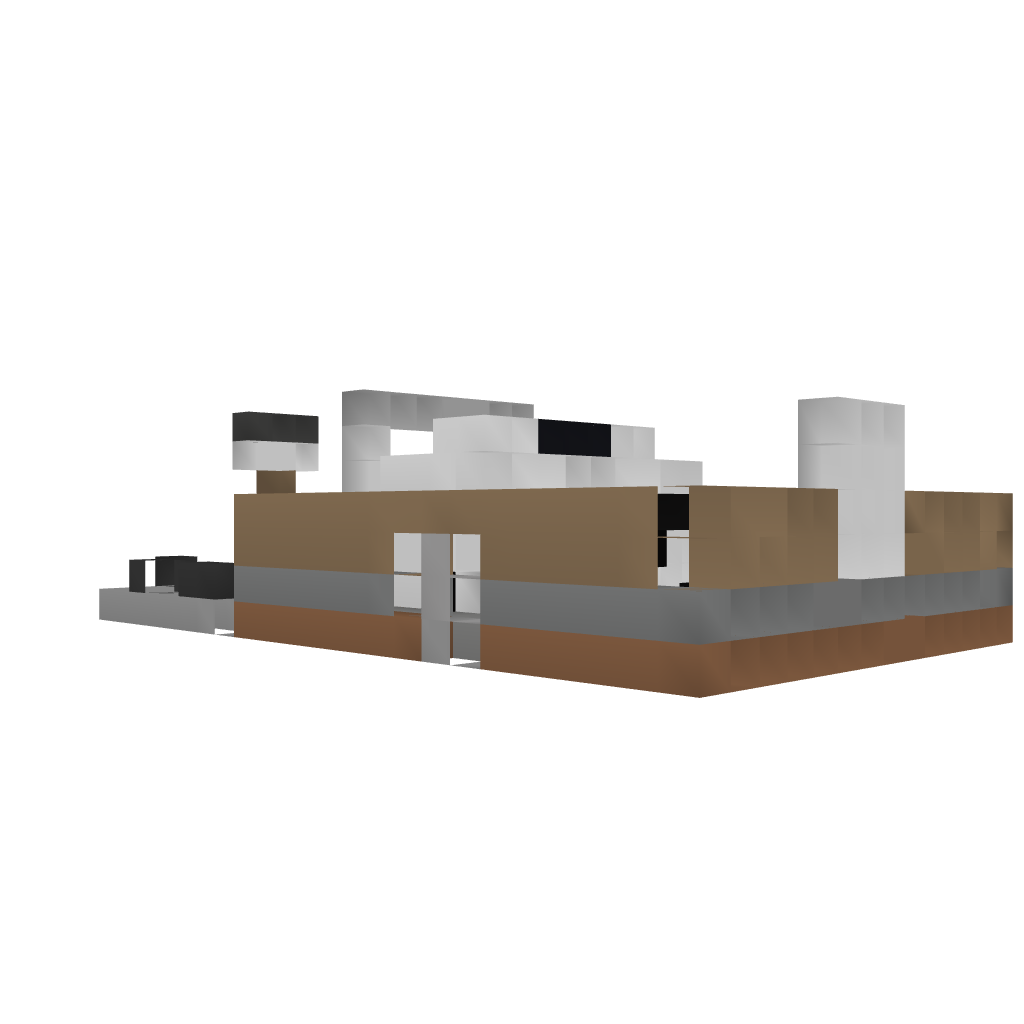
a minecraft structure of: Electric Station #1